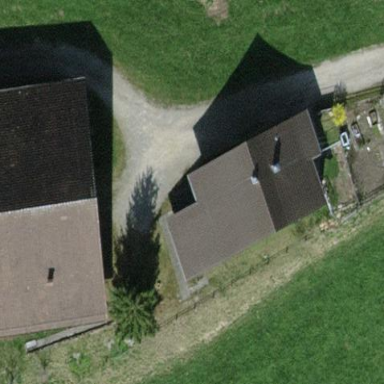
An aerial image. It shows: Farmyard area.